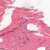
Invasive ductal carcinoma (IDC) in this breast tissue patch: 0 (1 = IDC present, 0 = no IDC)